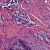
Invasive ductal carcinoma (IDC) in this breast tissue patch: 0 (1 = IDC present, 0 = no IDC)